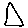
Label: triangle